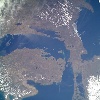
Label: land